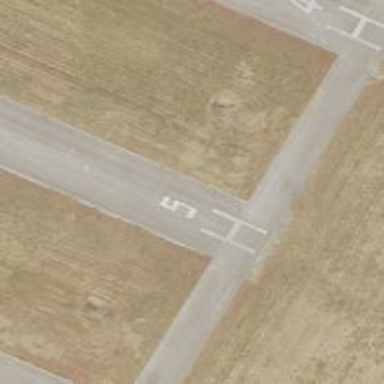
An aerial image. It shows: Taxiway at the airport with asphalt surface.